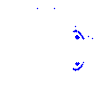
Particle: kaon